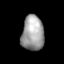
Tissue: skin
Cell type: Epithelial cells
Senescence score: 0.8878
Nuclear area (px): 767
Mean DAPI intensity: 157.97